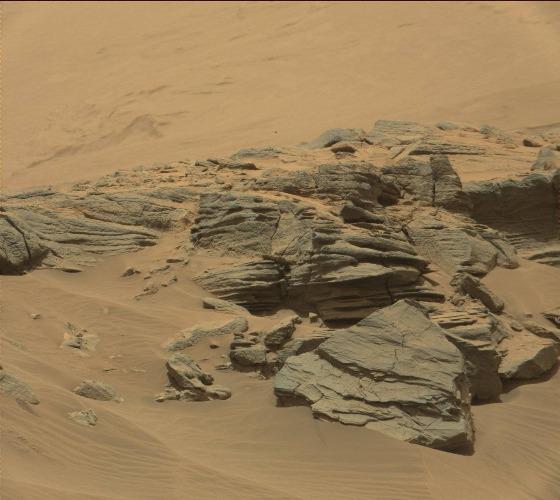
Terrain classes present: Bedrock, Gravel / Sand / Soil, Rock, Shadow